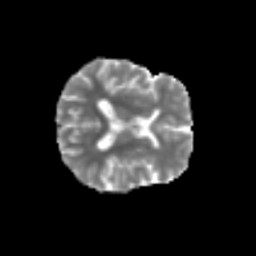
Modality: MD
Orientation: axial
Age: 67
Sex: female
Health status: ill
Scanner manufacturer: siemens
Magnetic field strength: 3 T
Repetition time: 8.7 s
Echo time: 0.11 s